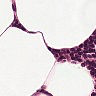
Metastatic tissue present: no